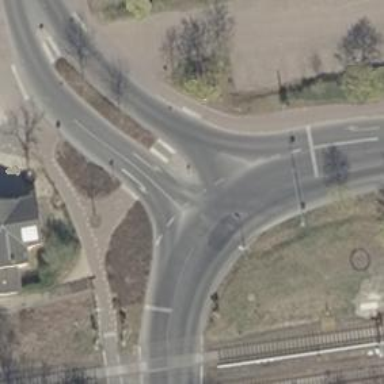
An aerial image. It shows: Unmarked footway crossing with central island.